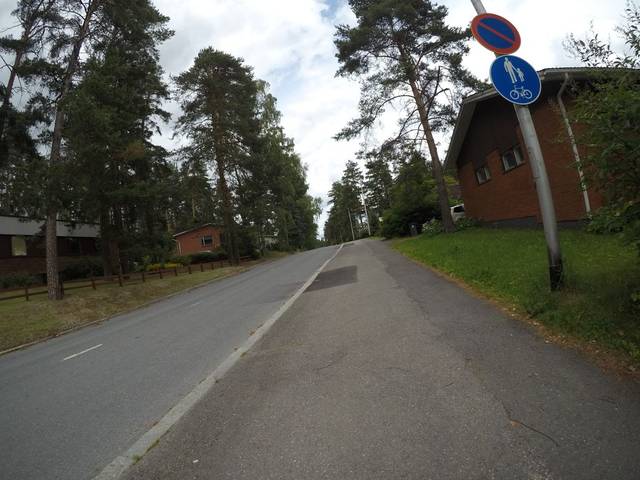
Region: Finland
Coordinates: 60.982, 24.454